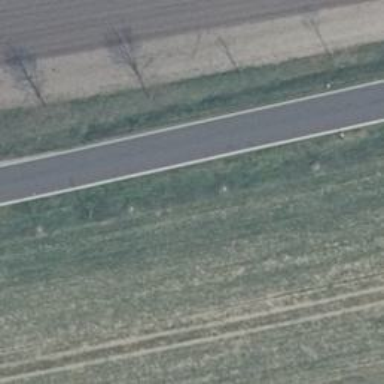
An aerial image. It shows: Secondary road with asphalt surface.